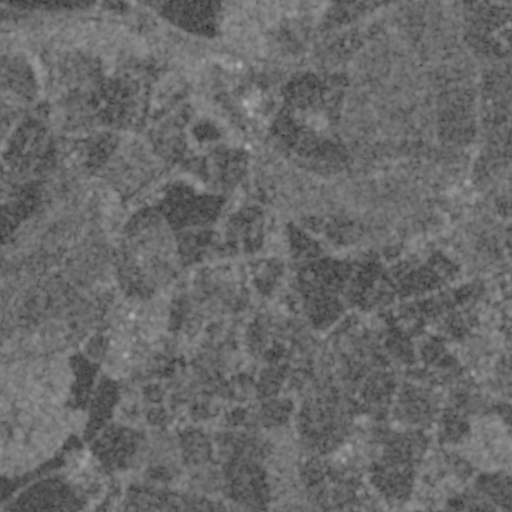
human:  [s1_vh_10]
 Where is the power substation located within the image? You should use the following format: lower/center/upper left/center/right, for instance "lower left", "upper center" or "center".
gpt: The power substation is located in the center left of the image.
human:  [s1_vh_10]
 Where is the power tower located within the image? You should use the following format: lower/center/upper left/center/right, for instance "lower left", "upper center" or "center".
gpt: There is no power tower in the image.

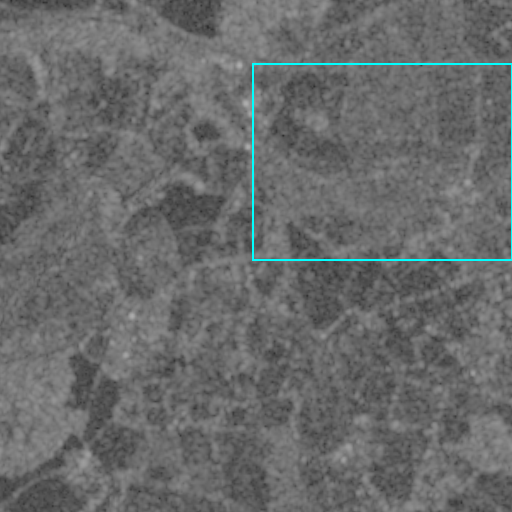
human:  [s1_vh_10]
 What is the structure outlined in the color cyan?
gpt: The structure outlined in cyan is a crop field.
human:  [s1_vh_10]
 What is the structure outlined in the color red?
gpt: There is no red outline.